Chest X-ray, PA view. Patient: 50 years old, sex F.
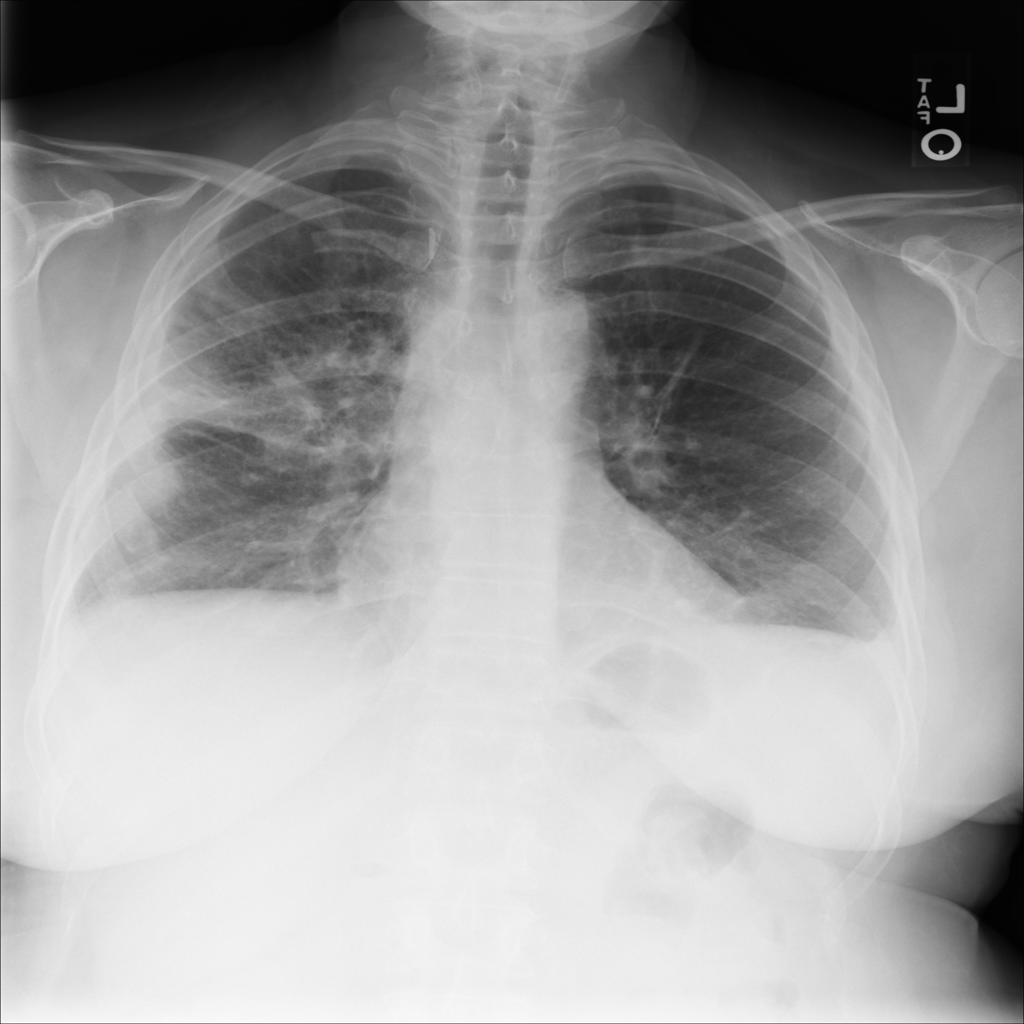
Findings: No Finding